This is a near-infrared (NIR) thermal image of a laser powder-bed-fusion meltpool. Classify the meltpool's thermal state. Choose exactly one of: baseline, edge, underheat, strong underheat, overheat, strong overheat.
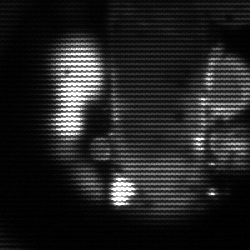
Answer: strong underheat